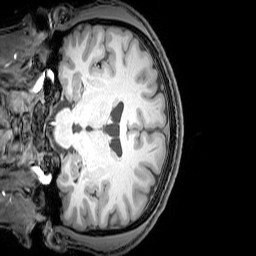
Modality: T1w
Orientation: coronal
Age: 22
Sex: male
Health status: healthy
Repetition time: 0.081 s
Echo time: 0.037 s